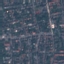
Land use / land cover class: Residential